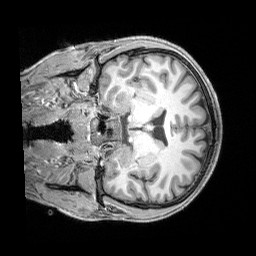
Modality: T1w
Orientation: coronal
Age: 21
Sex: male
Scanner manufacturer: siemens
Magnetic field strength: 3 T
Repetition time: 2.4 s
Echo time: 0.00215 s